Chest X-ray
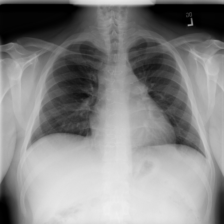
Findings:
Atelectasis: negative
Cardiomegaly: negative
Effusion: negative
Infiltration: negative
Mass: negative
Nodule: negative
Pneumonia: negative
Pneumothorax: negative
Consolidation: negative
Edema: negative
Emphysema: negative
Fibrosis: negative
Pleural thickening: negative
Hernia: negative